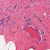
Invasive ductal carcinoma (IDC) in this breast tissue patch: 0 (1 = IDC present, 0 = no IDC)